Question: What is the third option?
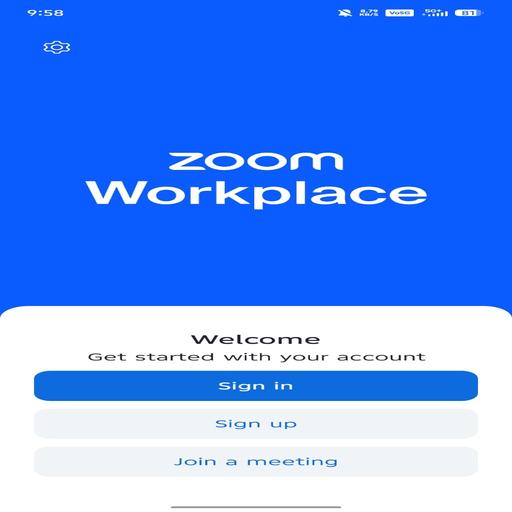
Answer: Join a meeting